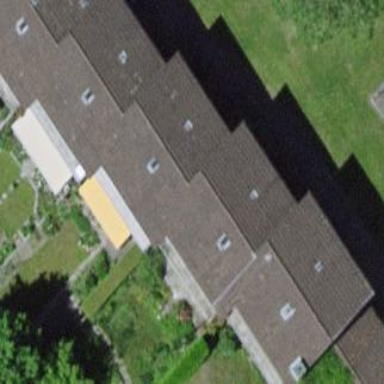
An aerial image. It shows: Terrace building.